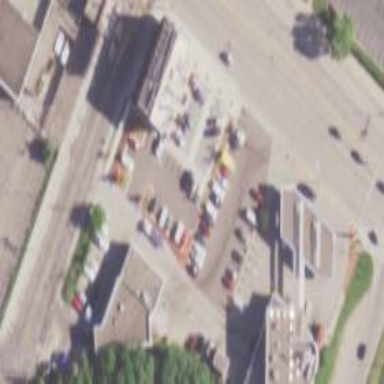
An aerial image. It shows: Fuel station.